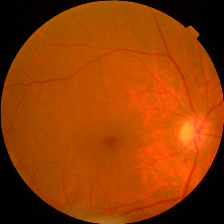
Diabetic retinopathy grade: No DR